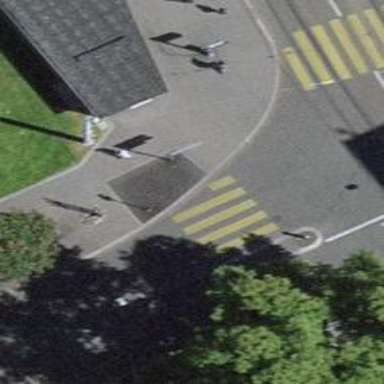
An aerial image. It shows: Marked crossing with pedestrian island.